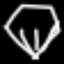
Label: diamond